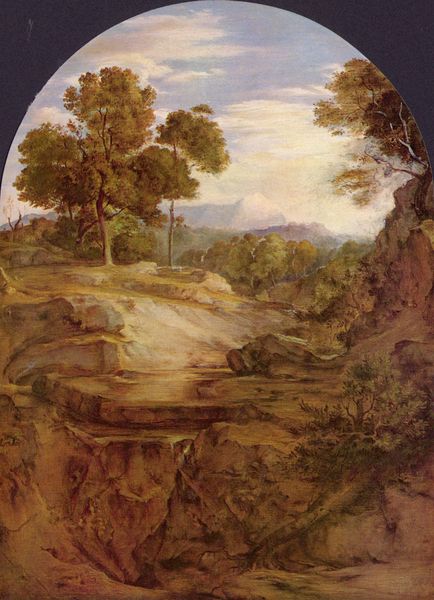
Titel: Landschaft zum "Elias"
Künstler: Ferdinand Olivier
Standort: München
Institution: Neue Pinakothek
Schlagwörter: baum, berg, blau, blätter, felsen, gemälde, gestein, himmel, laub, schatten, wasser, weiß, wolken, aquarell, bäume, fluss, gelb, grün, impressionismus, landschaft, menschen, ocker, sand, äste, ausschnitt, braun, fenster, grau, hell, hintergrund, holz, licht, orange, schwarz, ausblick, rot, schnee, weg, wiese, wolke, beige, hochformat, malerei, richter, barock, gesicht, rahmen, stein, steine, tot, weit, öl, ast, bach, baumstamm, birke, einsamkeit, erde, ferne, horizont, hügel, natur, spiegelung, strauch, weite, zweige, busch, büsche, einsam, gebüsch, sonne, sträucher, boden, realismus, pflanzen, höle, tal, wald, oval, rund, deutschland, hellblau, aussicht, farbig, sommer, ruhe, bogen, italien, perspektive, süden, studie, abhang, lehm, trocken, berge, fels, gebirge, gipfel, hang, klippen, leer, leere, wüste, violett, landschaftsmalerei, berglandschaft, schlucht, steil, idylle, grube, rundbogen, friedrich, romantik, ölgemälde, steg, stämme, treppe, salon, deutsch, stufe, stufen, tiefe, ölfarbe, feinmalerei, nazarener, menschenleer, tor, klippe, ortschaft, segment, spitzweg, arkade, courbet, torbogen, einöde, wurzel, alpen, flussbett, ideal, abgrund, loch, leinwand, ölmalerei, flora, halbkreis, halbrund, kreisbogen, runge, landschaftsbild, wurzeln, sandstein, lanschaft, waldboden, graben, wildnis, eiche, atmosphäre, sfumato, plateau, arkadien, caspar david friedrich, baumwipfel, hohlweg, format, wurzelwerk, abgeschnitten, botanik, baumstumpf, tunnel, ludwig, rinne, schneegipfel, fenser, lehmboden, genau, durchsicht, südlich, italienisch, bruch, steinbruch, ideallandschaft, räumlichkeit, bachbett, weltbild, stauch, baumwurzeln, krater, abgestorben, altdorfer, erdrutsch, provinz, halboval, bklau, erdloch, abbruchkante, kreidefelsen, balum, baumschlag, boogen, curbe, fwnster, gfds, itlien, kurbe, lsfff, marmorirung, naturä, rfgds, rundbogenabschluss, rundbogig, schlaucht, stieg, ästte, 19. jahrhundert, 19. jh., realissmus, capar david friedrich, bäume felsen